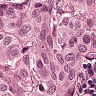
Metastatic tissue present: yes